Question: I have a single view app. I define two 'UIView' instances inside that single view. I want both to have same color.
For first view I define it in Interface Builder and pick a color. I want '#999999' (grey). New color picker has possibility to enter hex color values so it is easy to enter: '999999'.
For the second view, I define it by setting background color of second view. I set same '#999999' color using '[UIColor colorWithRed:0.6 green:0.6 blue:0.6 alpha:1]'.
Simple calculation: '#99 -> 153 -> 153/255 == 0.6.' So far good.
However resulting colors are different. Why? This feels like a bug in xcode. After debugging resulting colors:
Color defined in IB: 'UIDeviceRGBColorSpace 0.529648 0.529632 0.529641 1'
Color defined in code:'UIDeviceRGBColorSpace 0.6 0.6 0.6 1'
---
UPDATE:
I know about "duplicates" to this question. They have one thing in common. They properly identified the problem but failed miserably to solve it. It tested developer color pickers from Panic and Skala. They have same problem. And as insult to injury they offer copy color as hex values. Guest what, numbers there are not affected by color profile at all. So for example color '#999' they provide exactly '0.6' for each color component. Unfortunately, if color is used directly it has color profile attached and resulting color is different. Only way to get exact RBG color is to use "safe web colors" where resulting color is with generic RGB color profile, in other words not affected. Problem is that safe web colors doesn't contain all colors our designers use.

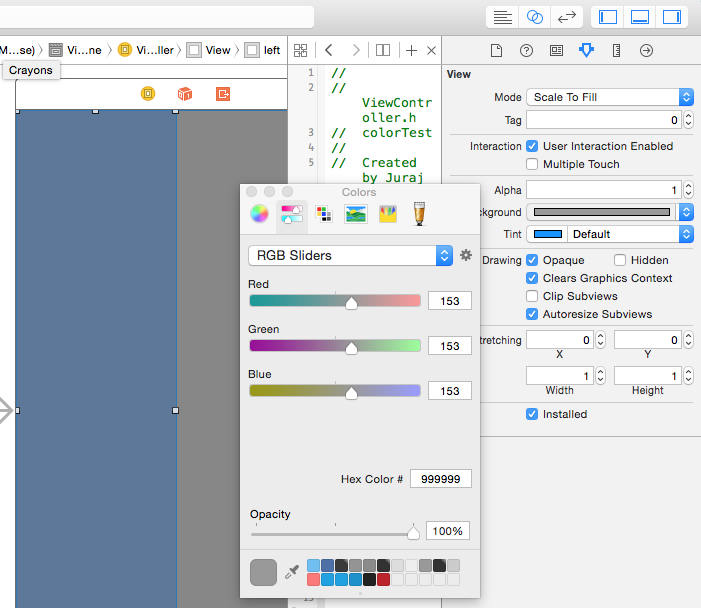
Answer: This whole issue is fixed by Apple in El Capitan. So if you are using xcode 7 on El Capitan this is no longer an issue. Entering #hex color value doesn't change color space anymore.